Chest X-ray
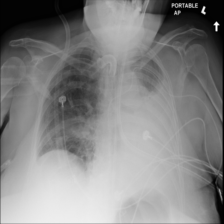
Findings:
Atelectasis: positive
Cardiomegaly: negative
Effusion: negative
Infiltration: positive
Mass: negative
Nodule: negative
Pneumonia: negative
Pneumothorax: negative
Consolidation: negative
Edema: negative
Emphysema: negative
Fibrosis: negative
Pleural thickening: negative
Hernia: negative